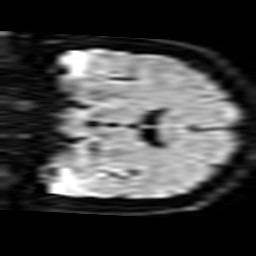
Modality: TRACE
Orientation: coronal
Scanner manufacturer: philips
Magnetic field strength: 1.5 T
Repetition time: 3.122 s
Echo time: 0.06163 s